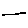
Label: line